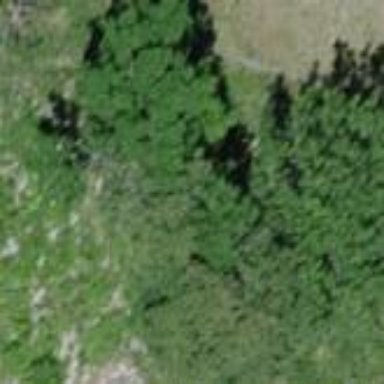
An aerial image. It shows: Forest with mixed types of leaves.